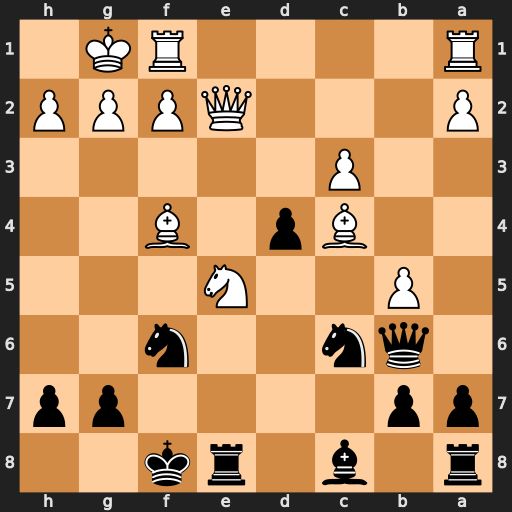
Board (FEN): r1b1rk2/pp4pp/1qn2n2/1P2N3/2Bp1B2/2P5/P3QPPP/R4RK1
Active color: b
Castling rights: -
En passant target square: -
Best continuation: Nxe5 Bxe5 d3 Bxd3 Bg4 Qb2 Rxe5